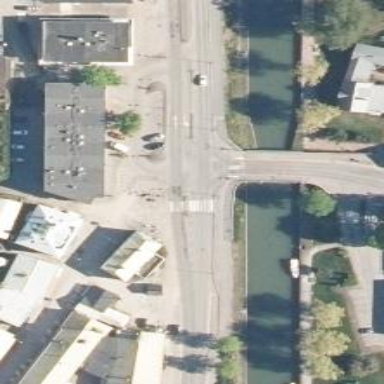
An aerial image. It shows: Residential road with asphalt surface that includes bridge.